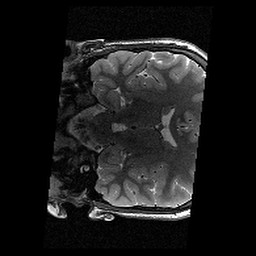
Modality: T2w
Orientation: coronal
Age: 11
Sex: female
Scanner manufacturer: siemens
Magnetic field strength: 3 T
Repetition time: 9.23 s
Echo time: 0.067 s